Question: I have a field in a table that contains positive and negatives numbers. The field is a number field. I need to be able to sum the field according to ID. It didn't seem to be returning the expected results so I dug a bit deeper. For some reason when I select from the table I only get positive results. Can anyone tell me why this is happening?
This is the SQL statement. Nothing fancy as you can see. XAMT is the number field.
'''
SELECT XACCT,
FROM Table1
WHERE XAMT>0
order by xamt desc
'''
XAMT
Note that I did google this before I posted the question, I just couldn't find anything useful.
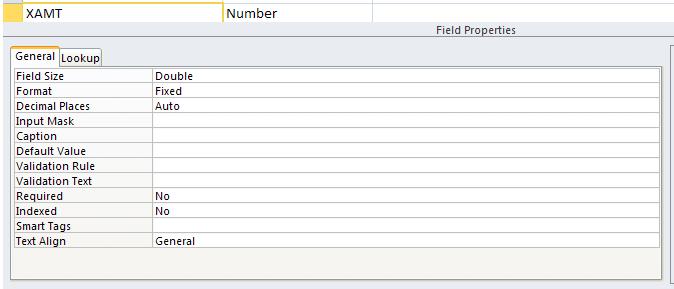
Answer: Um....pardon me, but that seems like what you're searching for.
'''
WHERE XAMT>0
'''
This will only give you values above zero. I hope I understood correctly, but it looks like that's your issue here.